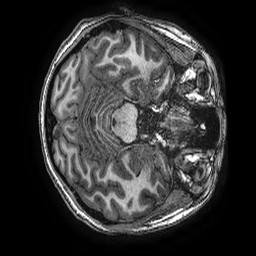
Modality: T1w
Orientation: axial
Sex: female
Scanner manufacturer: ge
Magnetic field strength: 3 T
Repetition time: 0.00766 s
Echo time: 0.003476 s